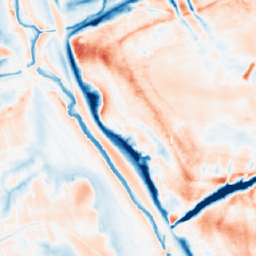
Category: multiscale
Decomposition family: dog_multiscale
Decomposition parameters: sigma_ratio: 1.6
n_scales: 6
base_sigma: 0.5
Upsampling method: area
Upsampling parameters: scale: 2
Upsampling scale: 2